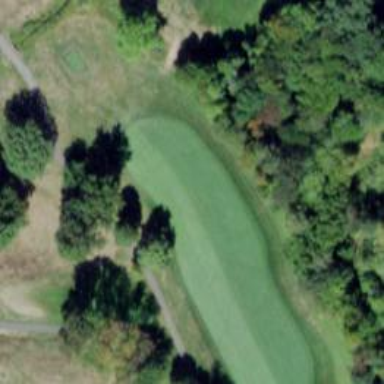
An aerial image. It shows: View of golf hole.